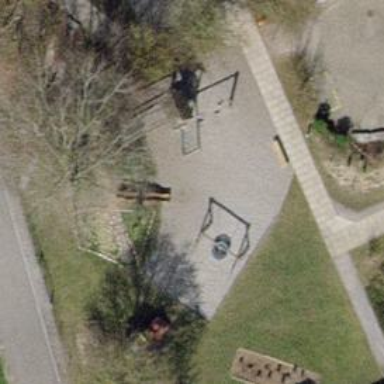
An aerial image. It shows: Playground with basket swing.